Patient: sex M, age 60
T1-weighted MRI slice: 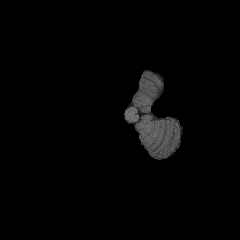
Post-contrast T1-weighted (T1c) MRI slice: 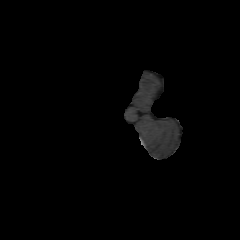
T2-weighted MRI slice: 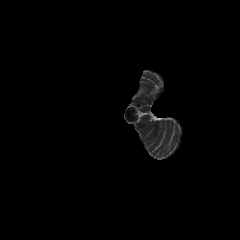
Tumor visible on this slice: no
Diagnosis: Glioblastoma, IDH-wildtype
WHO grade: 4